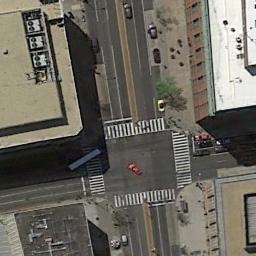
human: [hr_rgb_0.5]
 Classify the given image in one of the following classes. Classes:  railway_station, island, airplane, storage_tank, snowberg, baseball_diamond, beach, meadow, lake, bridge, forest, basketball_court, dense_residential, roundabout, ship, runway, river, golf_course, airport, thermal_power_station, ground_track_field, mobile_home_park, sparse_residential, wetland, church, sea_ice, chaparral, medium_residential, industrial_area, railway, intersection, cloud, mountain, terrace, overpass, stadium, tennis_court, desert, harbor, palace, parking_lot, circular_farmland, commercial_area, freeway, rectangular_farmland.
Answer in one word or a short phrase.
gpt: intersection